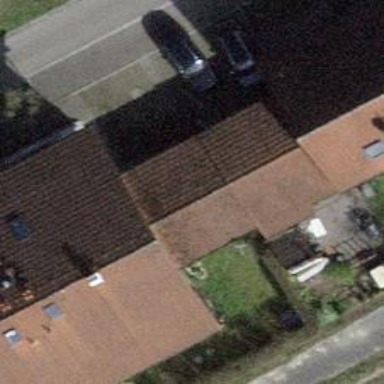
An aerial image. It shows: Garage.